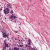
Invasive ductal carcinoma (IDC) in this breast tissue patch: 0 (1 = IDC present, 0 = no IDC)